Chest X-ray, PA view. Patient: 26 years old, sex M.
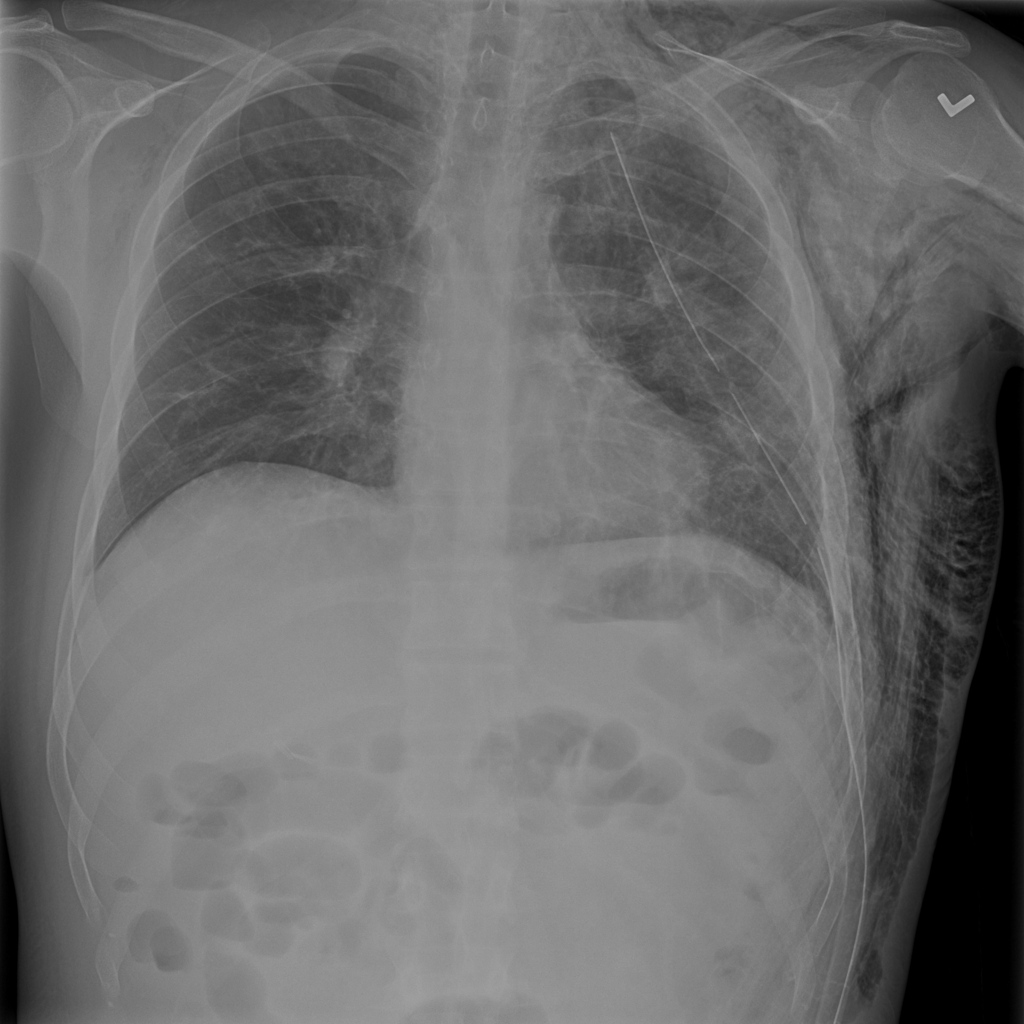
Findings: Emphysema, Pneumothorax